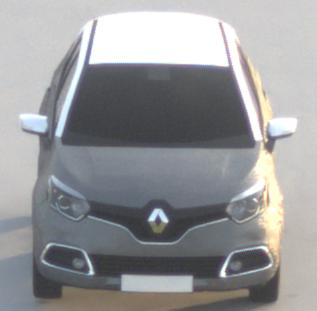
Make: Renault
Model: Captur ENERGY TCe 90
Detailed model: Captur (I)
Model produced from: 2013/06
Model produced until: 2015/05
Doors: 5
Color: gray
Road condition: dry road
Daytime: sunrise or sunset
Contrast: low contrast